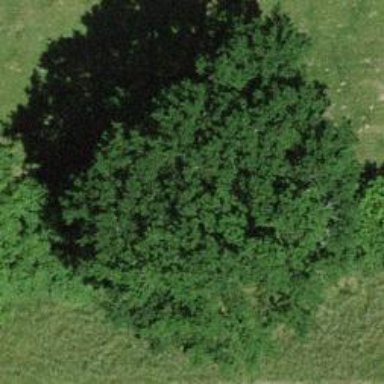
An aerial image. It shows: Deciduous broadleaved tree.